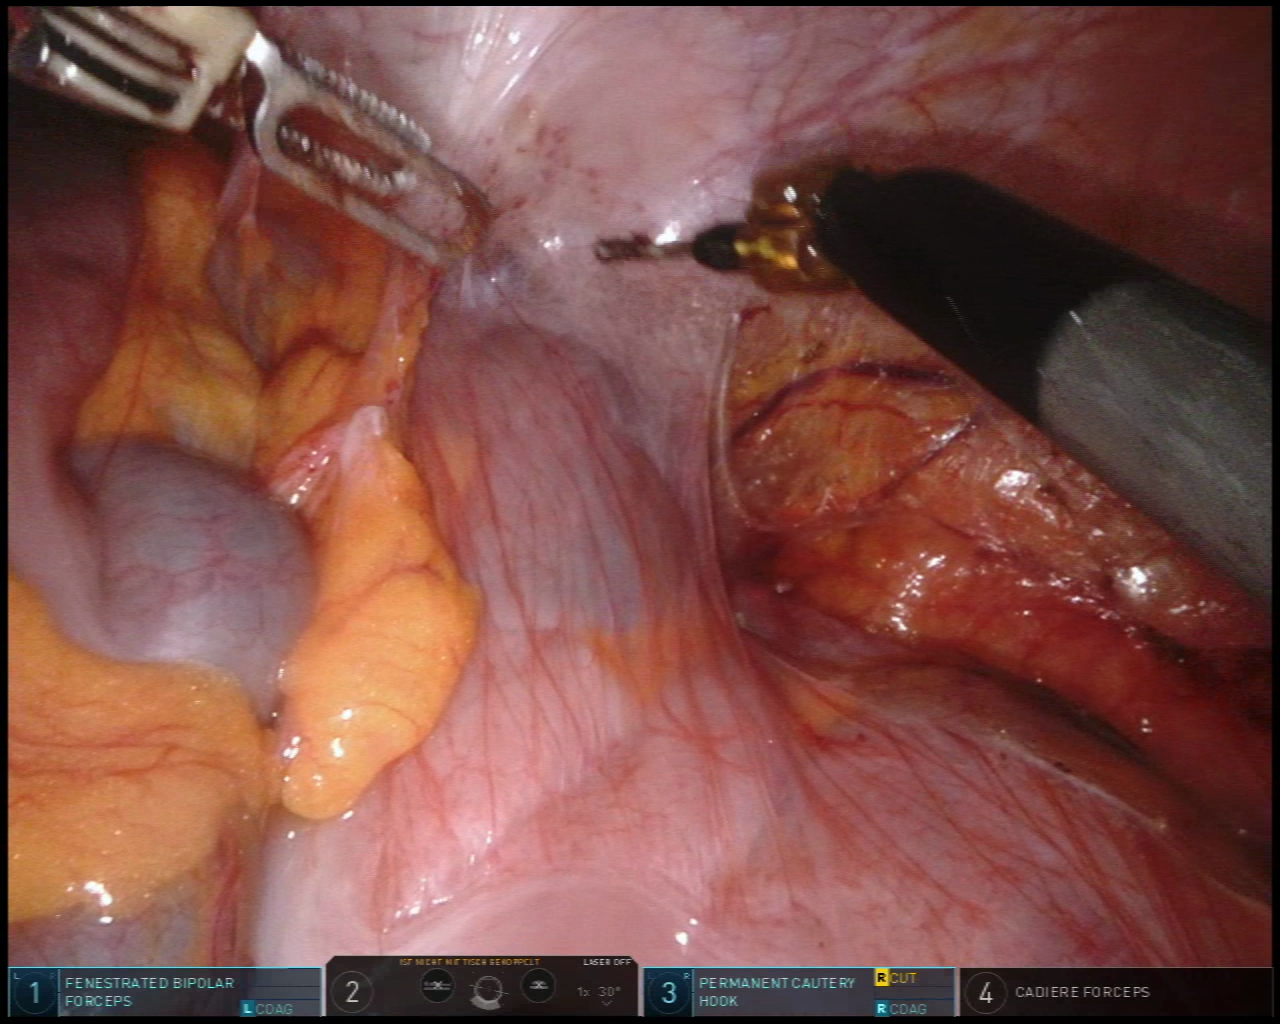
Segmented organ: colon
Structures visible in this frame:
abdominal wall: yes
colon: yes
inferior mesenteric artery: no
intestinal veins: no
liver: no
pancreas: no
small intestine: no
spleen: no
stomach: no
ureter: no
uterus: no
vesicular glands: no